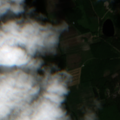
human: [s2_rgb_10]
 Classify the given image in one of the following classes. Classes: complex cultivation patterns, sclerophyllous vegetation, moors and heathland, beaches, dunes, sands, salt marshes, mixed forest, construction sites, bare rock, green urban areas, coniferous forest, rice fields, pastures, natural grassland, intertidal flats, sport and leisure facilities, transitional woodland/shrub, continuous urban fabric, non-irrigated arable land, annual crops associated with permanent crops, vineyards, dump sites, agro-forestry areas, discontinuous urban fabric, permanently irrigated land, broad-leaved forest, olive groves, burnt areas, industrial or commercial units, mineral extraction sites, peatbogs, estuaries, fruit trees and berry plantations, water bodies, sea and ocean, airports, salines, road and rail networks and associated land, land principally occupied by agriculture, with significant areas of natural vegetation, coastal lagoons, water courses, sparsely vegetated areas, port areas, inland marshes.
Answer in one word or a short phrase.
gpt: non-irrigated arable land, coniferous forest, mixed forest